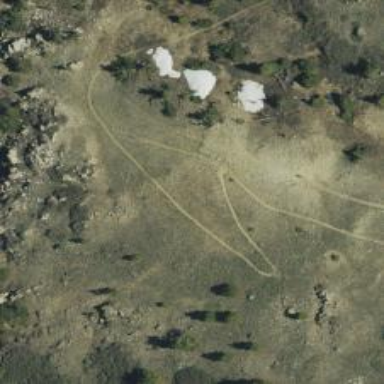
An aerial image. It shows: Path with excellent visibility for trail.